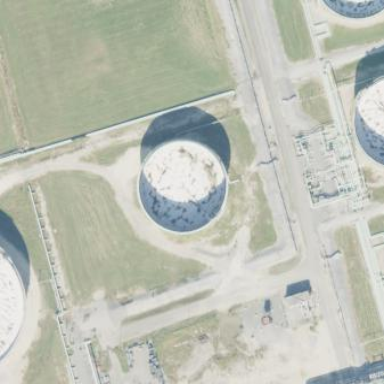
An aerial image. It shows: Storage tank created as man-made structure.